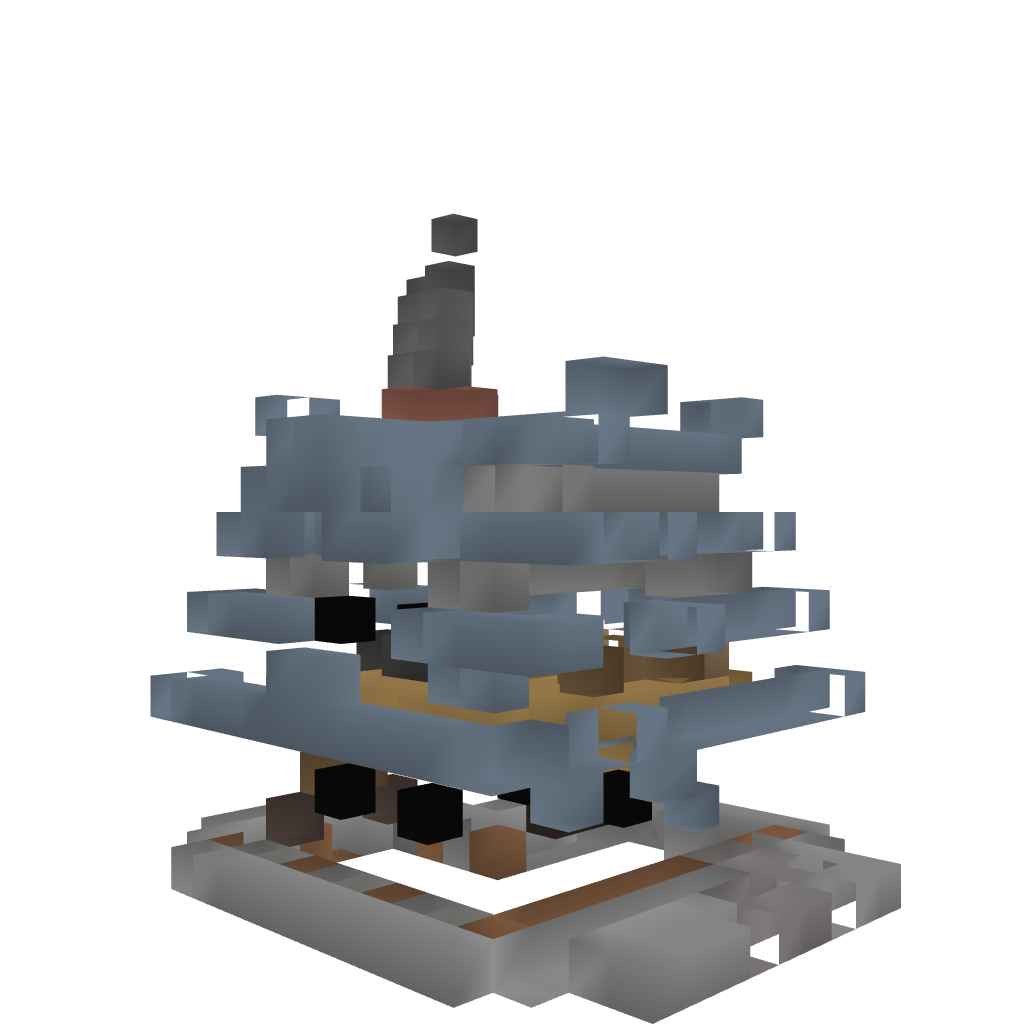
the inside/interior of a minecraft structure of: Medieval House #2 (Experiment) :D